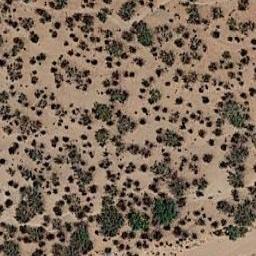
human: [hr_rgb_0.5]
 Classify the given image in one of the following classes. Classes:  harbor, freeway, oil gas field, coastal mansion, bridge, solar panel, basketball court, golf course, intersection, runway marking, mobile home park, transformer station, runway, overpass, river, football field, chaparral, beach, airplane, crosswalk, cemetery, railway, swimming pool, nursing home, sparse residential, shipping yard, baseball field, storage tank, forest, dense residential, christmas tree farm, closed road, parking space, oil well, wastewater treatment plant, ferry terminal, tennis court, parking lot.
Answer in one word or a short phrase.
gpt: chaparral